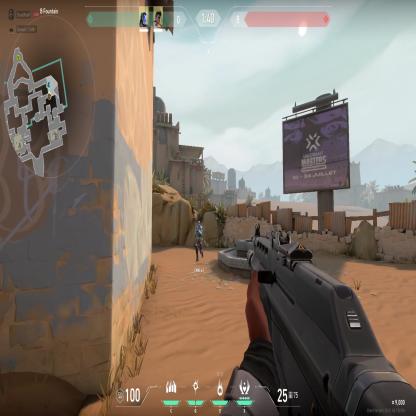
Label: teammate